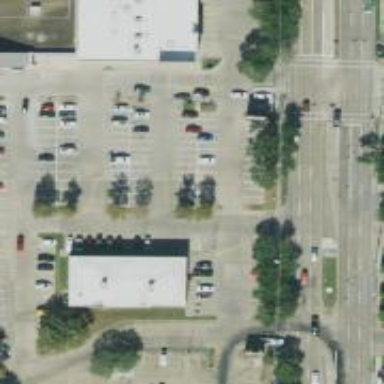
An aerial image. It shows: Parking space.